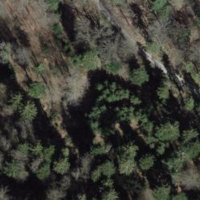
EUNIS habitat code: 44
Species observed at this site:
Tussilago farfara